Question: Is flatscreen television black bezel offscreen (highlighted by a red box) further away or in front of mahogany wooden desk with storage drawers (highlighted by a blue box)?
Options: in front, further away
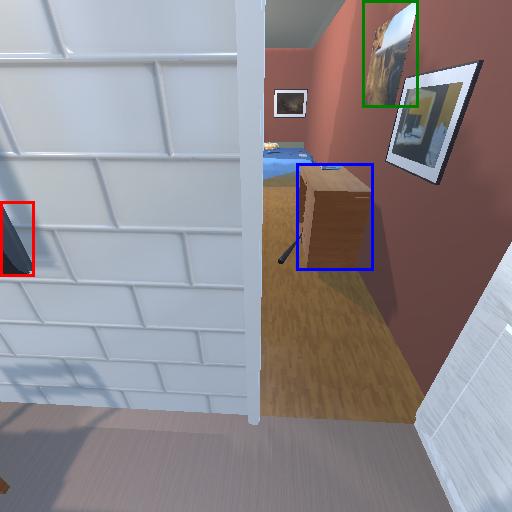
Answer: in front